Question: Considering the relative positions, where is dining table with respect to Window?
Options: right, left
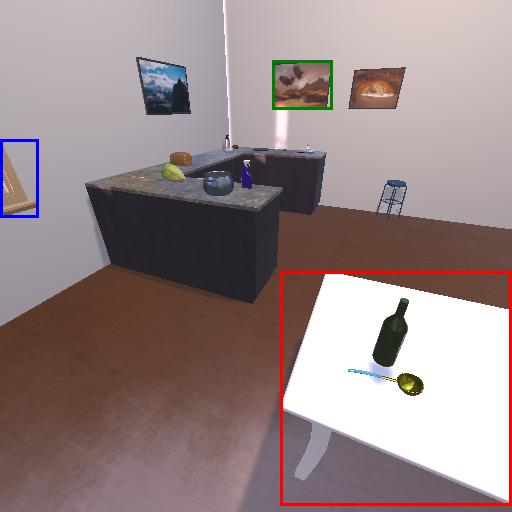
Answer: right